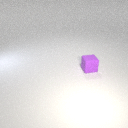
small purple rubber cube